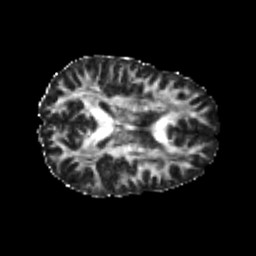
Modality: FA
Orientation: axial
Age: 20
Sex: male
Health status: healthy
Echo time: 0.074 s